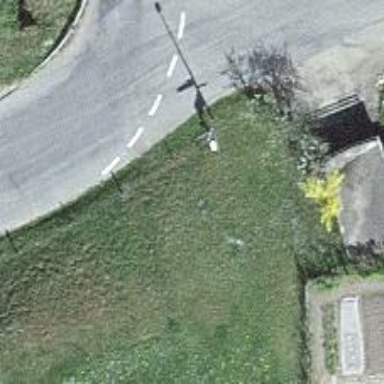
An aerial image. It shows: Bus stop along the road.